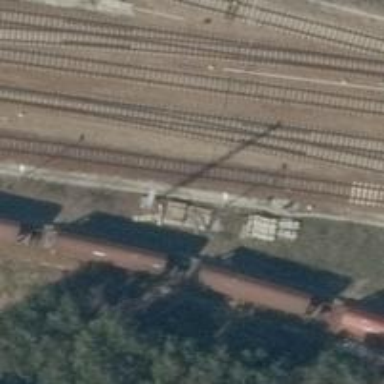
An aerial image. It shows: Railway with electrified contact lines.